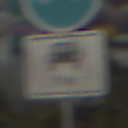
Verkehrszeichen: MehrfachbesetzePersonenkraftwagenFrei
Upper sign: Busssonderstreifen
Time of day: MorningAfternoon
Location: Outdoor (Urban)
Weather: PartlyCloudy
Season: NotSpecified
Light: Natural